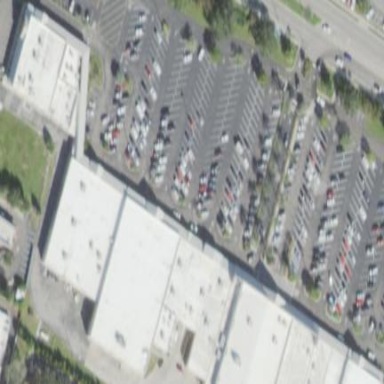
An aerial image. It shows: View of roof of building.